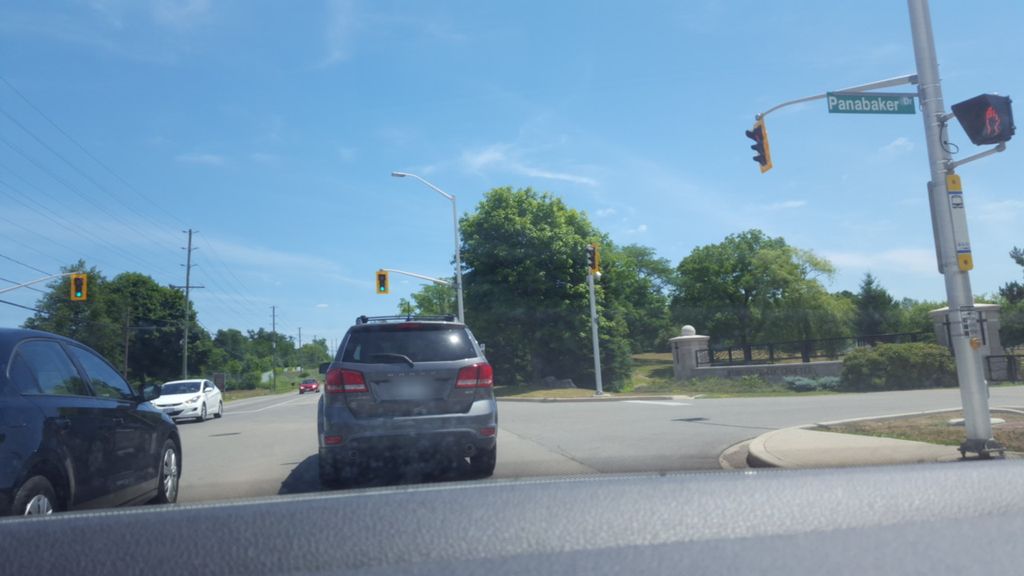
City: hamilton